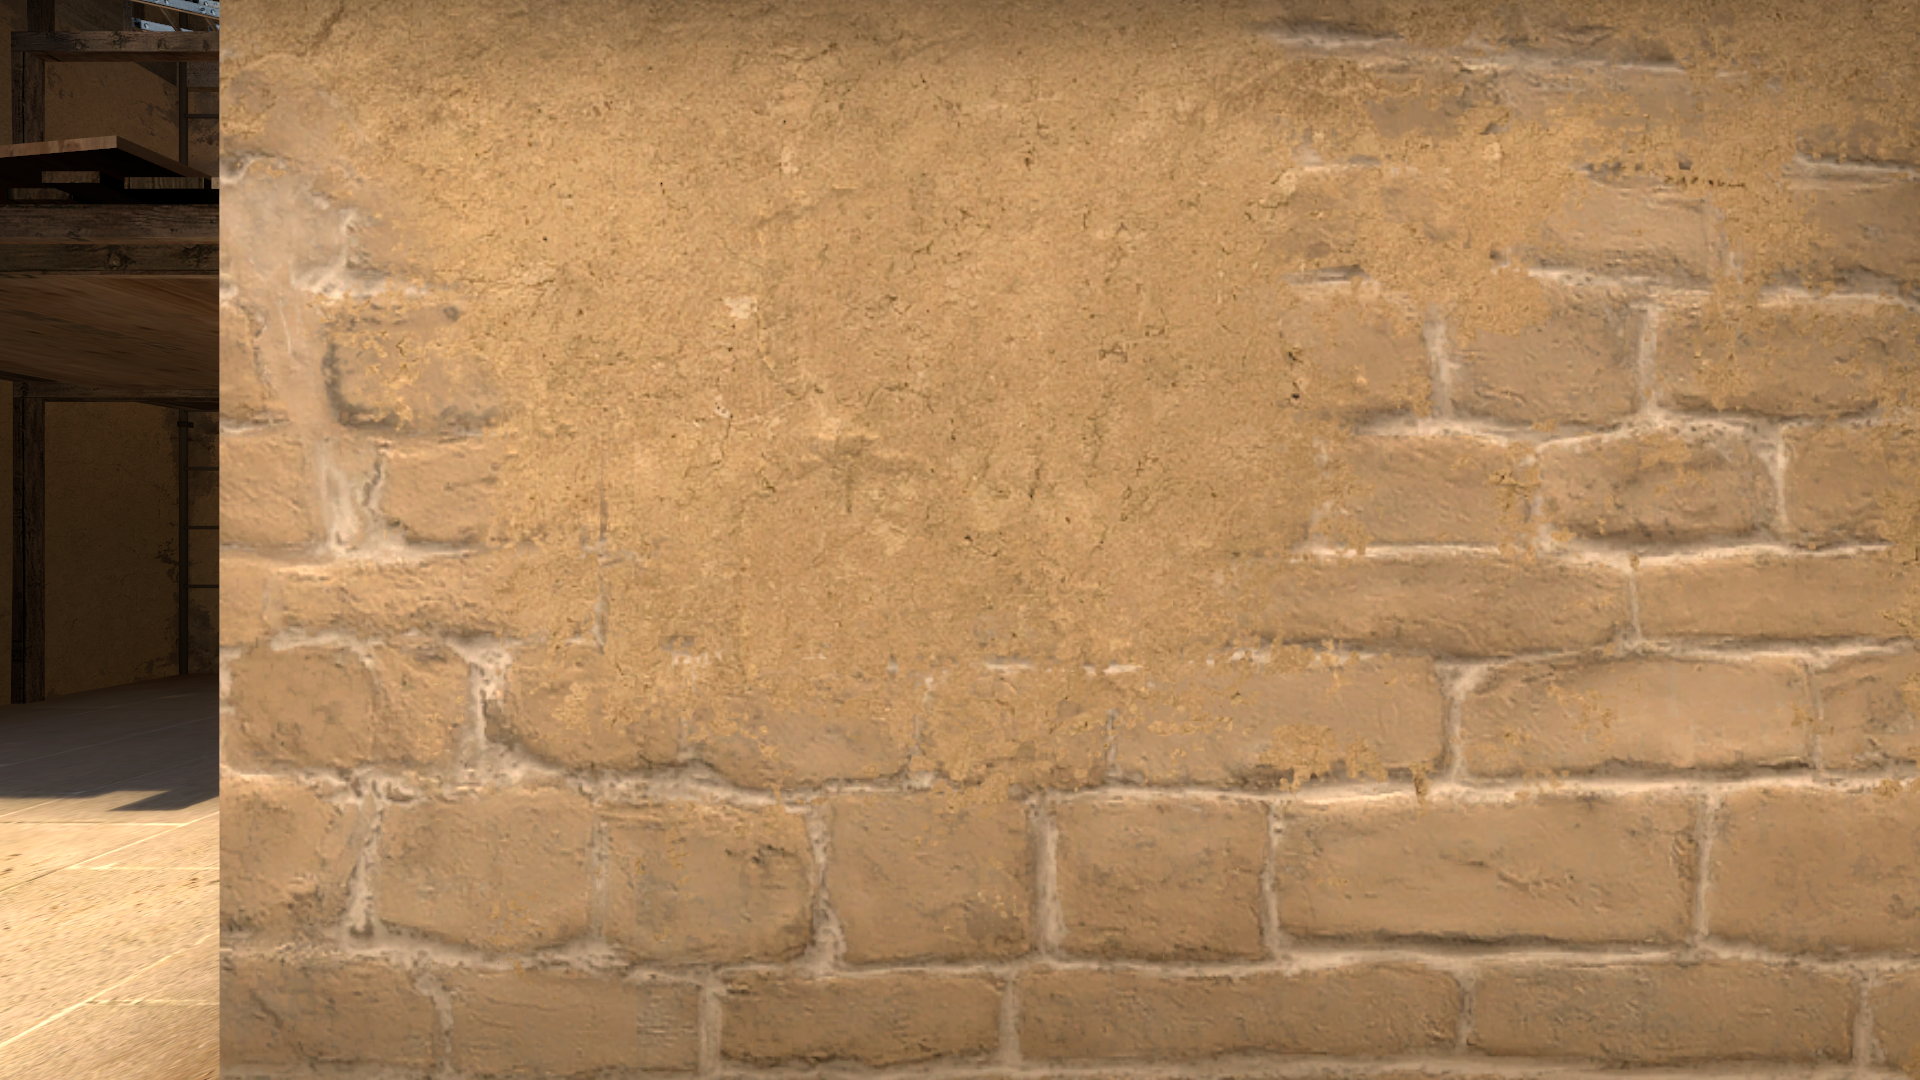
Map: de_mirage